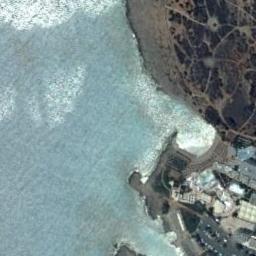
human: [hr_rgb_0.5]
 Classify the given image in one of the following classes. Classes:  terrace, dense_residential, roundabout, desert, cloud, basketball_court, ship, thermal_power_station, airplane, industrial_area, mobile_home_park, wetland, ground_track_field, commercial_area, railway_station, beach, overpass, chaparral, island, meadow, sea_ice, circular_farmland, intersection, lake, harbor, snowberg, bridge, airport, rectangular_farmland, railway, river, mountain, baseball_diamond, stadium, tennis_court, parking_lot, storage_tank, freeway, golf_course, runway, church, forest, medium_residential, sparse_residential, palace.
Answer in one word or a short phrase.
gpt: beach